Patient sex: M
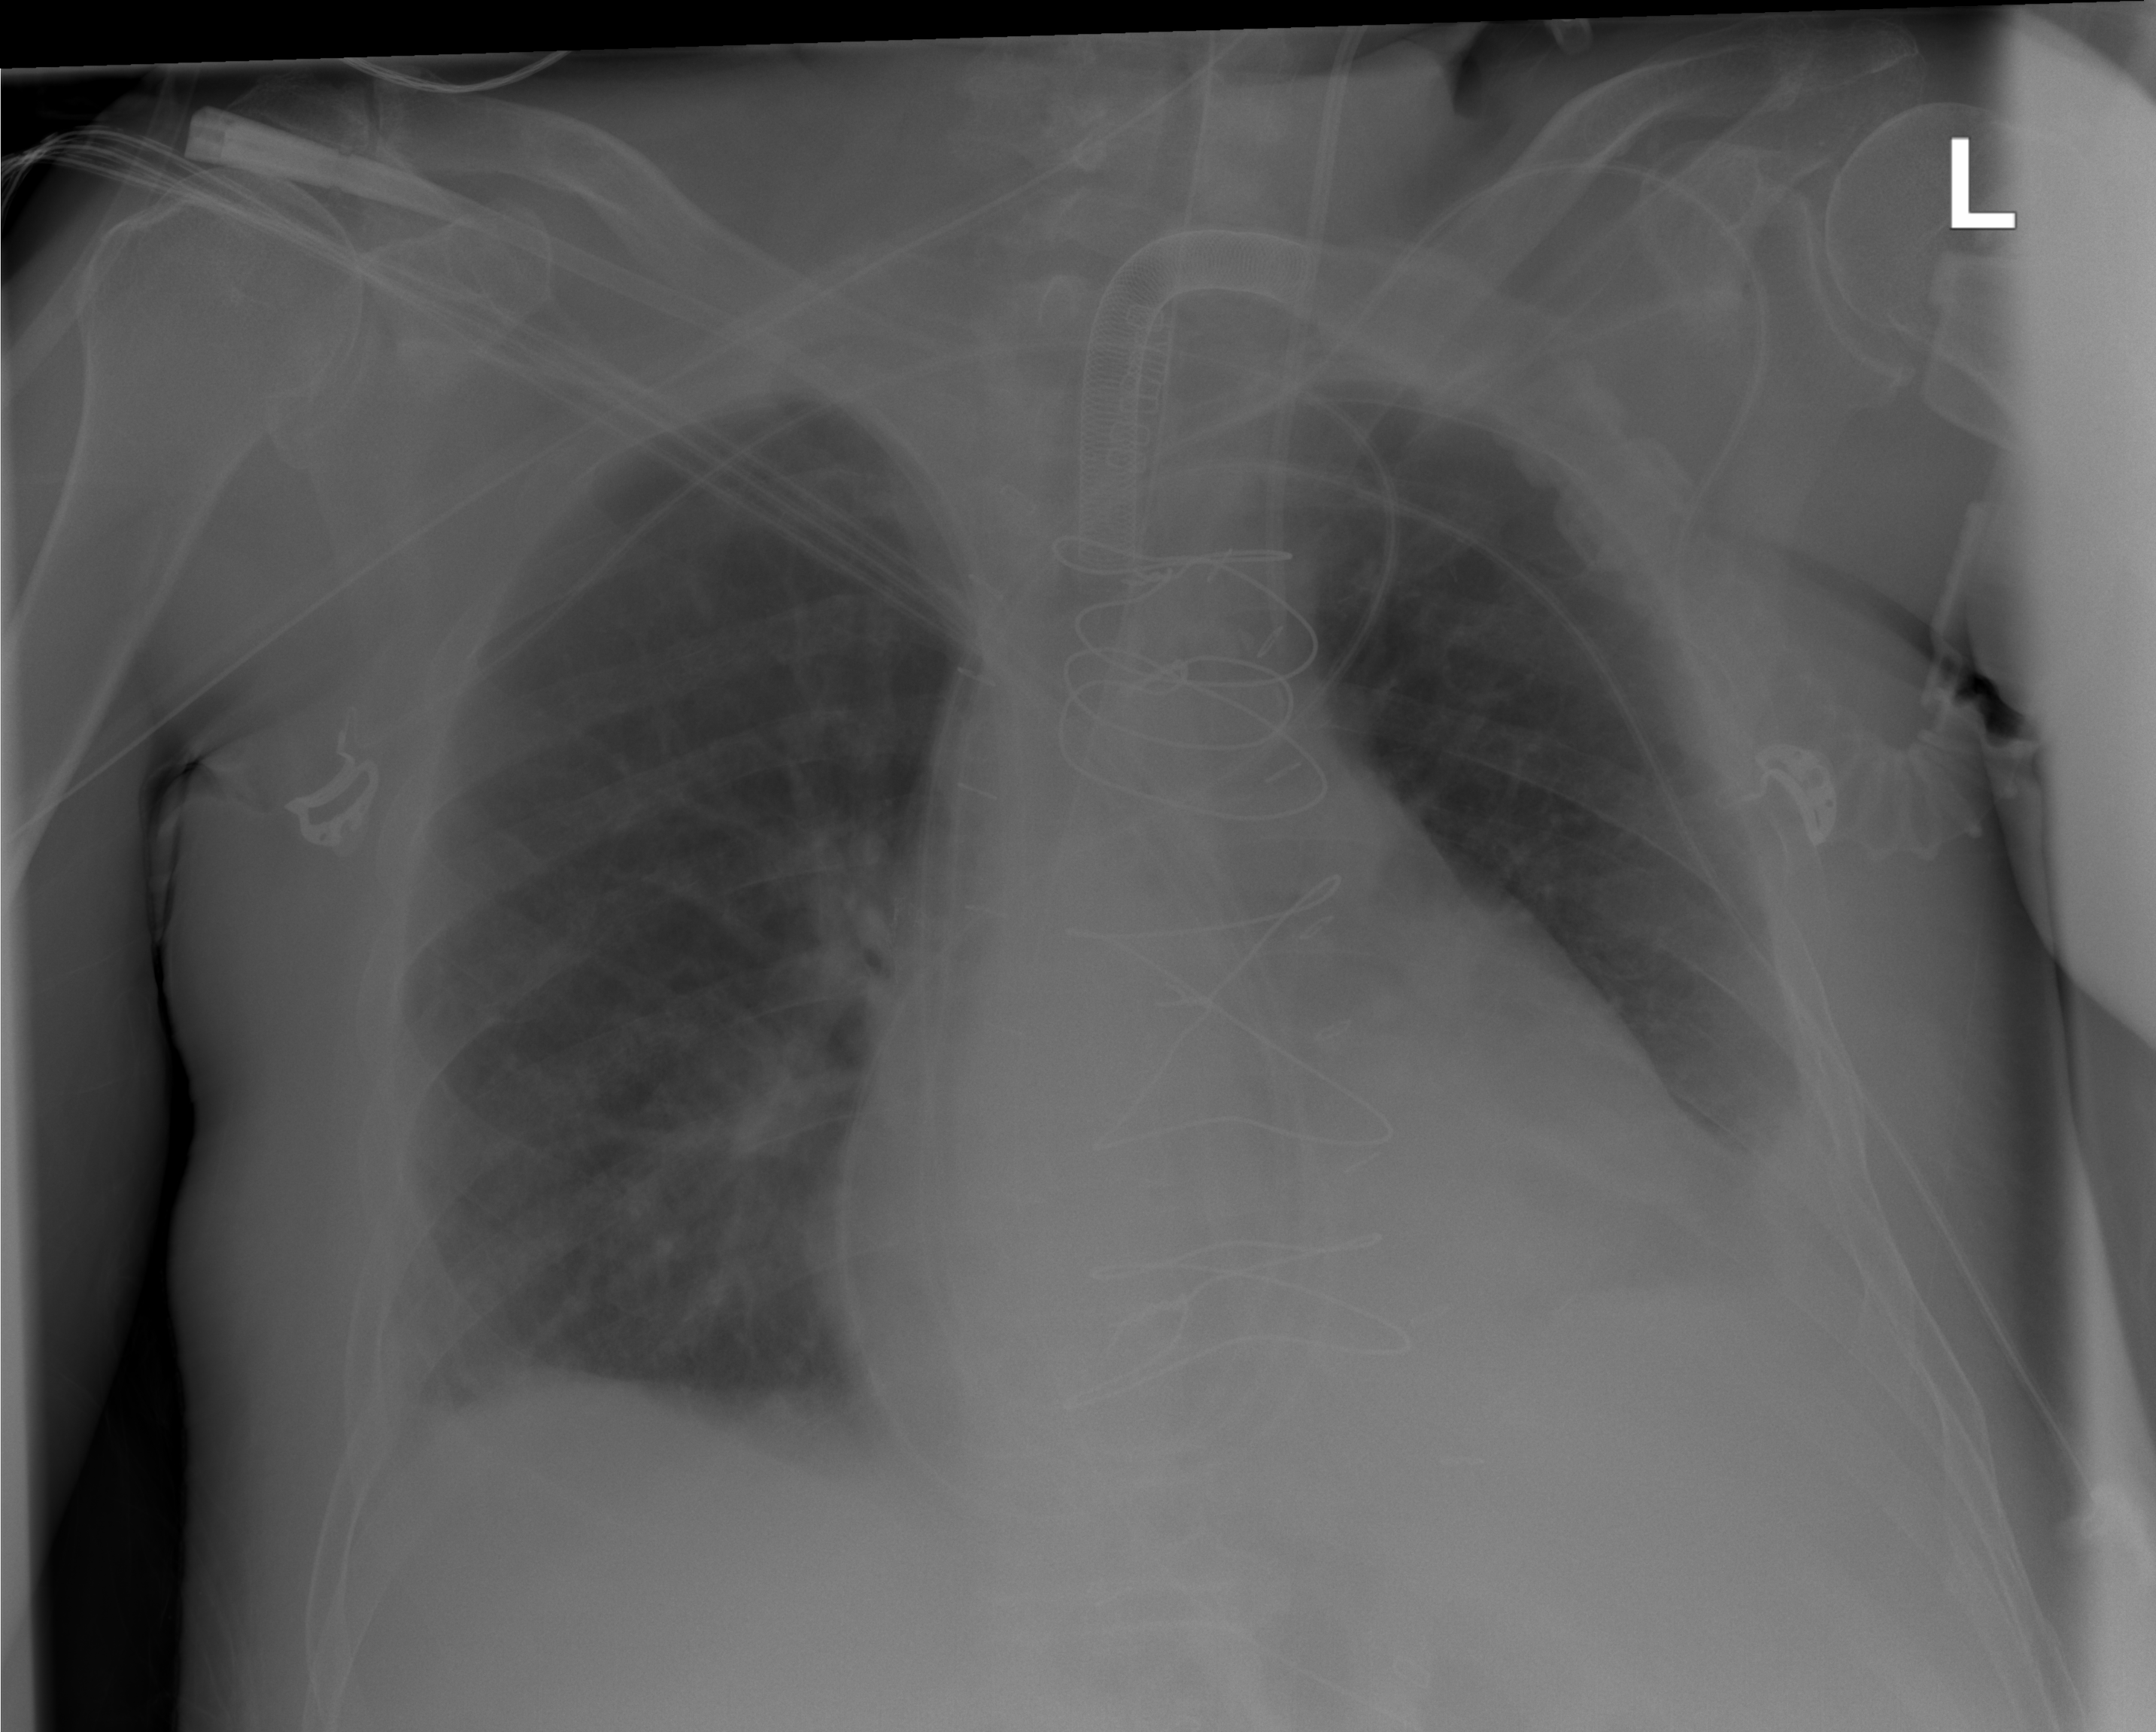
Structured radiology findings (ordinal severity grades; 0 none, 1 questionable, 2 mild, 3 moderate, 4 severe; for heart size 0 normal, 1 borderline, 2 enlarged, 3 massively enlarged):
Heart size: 2
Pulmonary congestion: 0
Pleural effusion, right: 2
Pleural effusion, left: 2
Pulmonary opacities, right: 0
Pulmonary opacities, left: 0
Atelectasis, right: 2
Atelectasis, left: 2